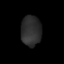
Tissue: lung
Cell type: T cells
Senescence score: 0.2194
Nuclear area (px): 593
Mean DAPI intensity: 45.509